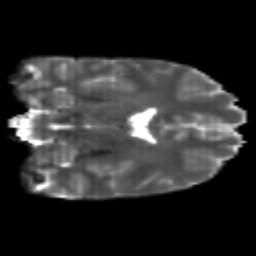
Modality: T2w
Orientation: coronal
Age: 20
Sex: male
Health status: healthy
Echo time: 0.074 s